Aerial crown-view tile of a tropical tree (Barro Colorado Island, Panama), acquired 20250317:
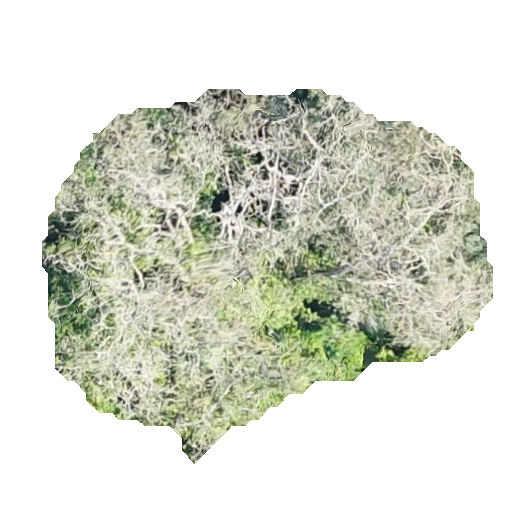
Species: Platypodium elegans
GBIF accepted scientific name: Platypodium elegans
Crown area: 175.774 m²